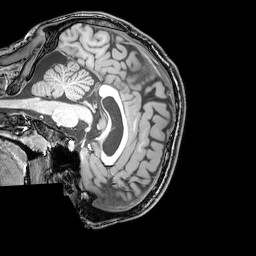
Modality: T1w
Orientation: sagittal
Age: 26
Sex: male
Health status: healthy
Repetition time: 0.081 s
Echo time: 0.037 s